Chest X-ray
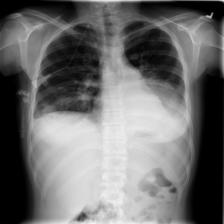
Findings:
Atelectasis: negative
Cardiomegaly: negative
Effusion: positive
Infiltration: negative
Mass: positive
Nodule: negative
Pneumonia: negative
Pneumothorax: negative
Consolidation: negative
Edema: negative
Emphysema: negative
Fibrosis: negative
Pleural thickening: negative
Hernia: negative